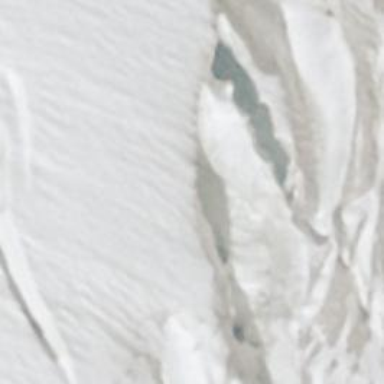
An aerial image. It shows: Crevasse in the natural environment.